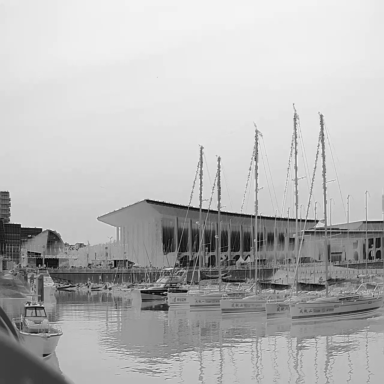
There are seven objects shown in the infrared image, including five sailboats, and two canoes.